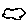
Label: cloud